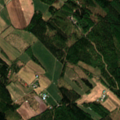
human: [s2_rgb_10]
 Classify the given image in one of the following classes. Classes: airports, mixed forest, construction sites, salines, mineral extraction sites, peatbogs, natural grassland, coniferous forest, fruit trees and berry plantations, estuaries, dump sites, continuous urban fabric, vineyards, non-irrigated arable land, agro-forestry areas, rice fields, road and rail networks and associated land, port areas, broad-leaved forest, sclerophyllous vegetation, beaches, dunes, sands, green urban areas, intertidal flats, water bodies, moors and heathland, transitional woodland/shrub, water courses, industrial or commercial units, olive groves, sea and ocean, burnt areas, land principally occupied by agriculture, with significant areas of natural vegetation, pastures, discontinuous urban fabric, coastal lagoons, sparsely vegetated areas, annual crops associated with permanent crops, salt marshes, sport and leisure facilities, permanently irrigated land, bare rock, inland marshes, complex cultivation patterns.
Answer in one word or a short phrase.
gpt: non-irrigated arable land, land principally occupied by agriculture, with significant areas of natural vegetation, coniferous forest, mixed forest